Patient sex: F
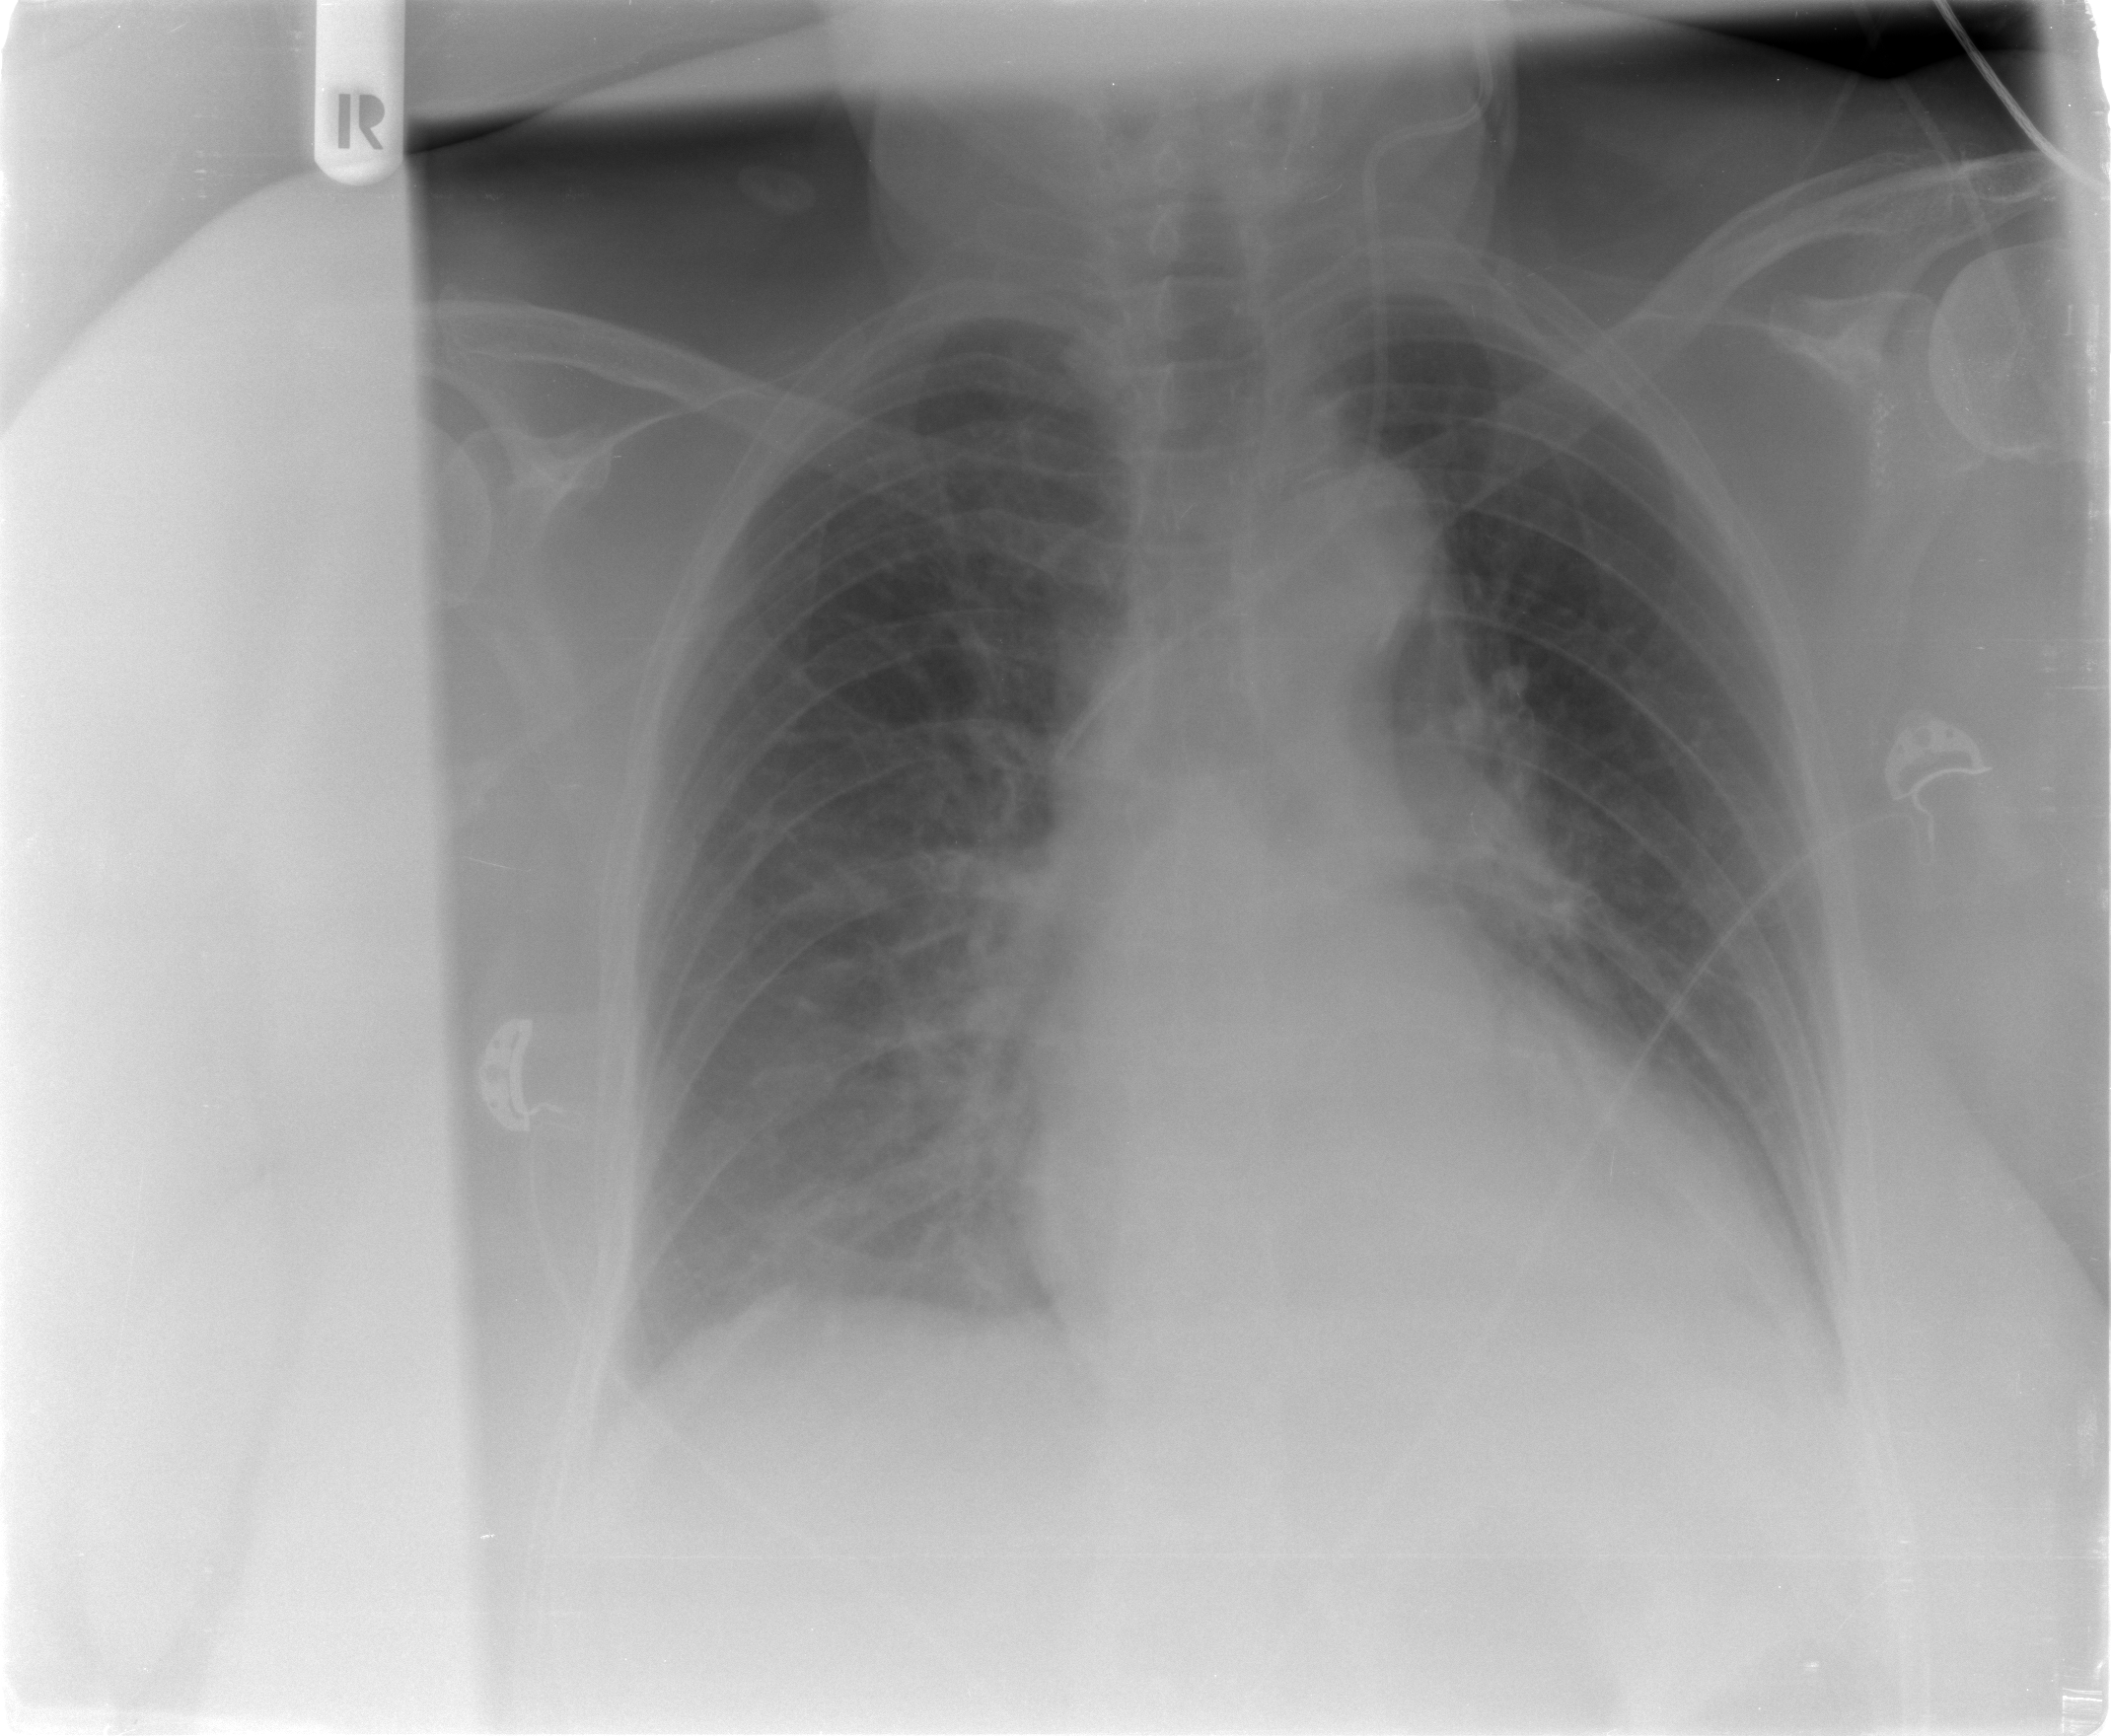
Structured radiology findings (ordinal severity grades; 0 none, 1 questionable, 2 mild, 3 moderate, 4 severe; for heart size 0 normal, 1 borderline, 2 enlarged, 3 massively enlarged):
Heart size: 0
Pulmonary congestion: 1
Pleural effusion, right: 1
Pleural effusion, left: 2
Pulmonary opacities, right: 0
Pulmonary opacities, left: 0
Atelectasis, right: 2
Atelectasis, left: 2